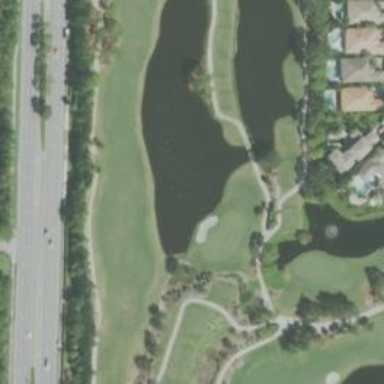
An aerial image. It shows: Water hazard in golf course. The hazard is natural water feature.